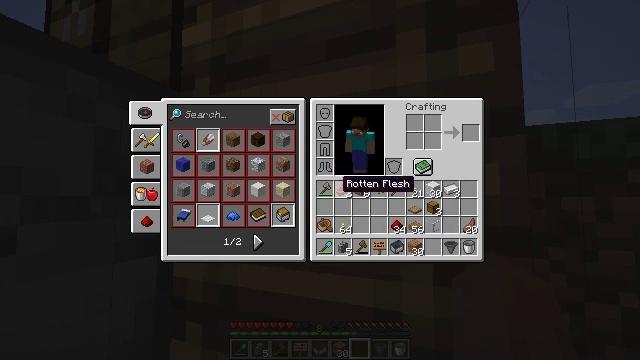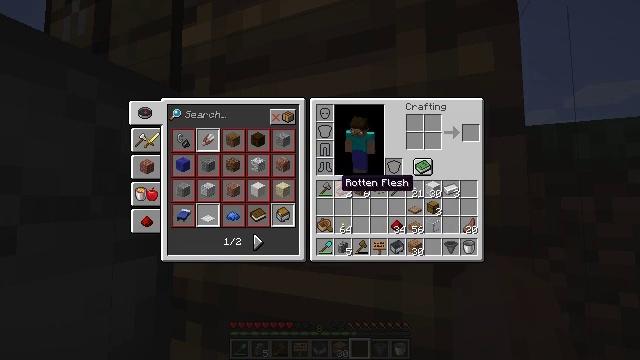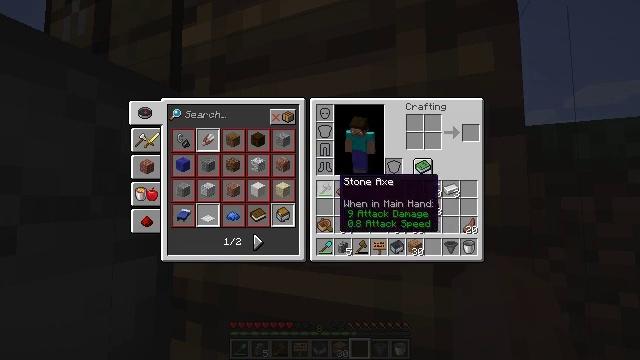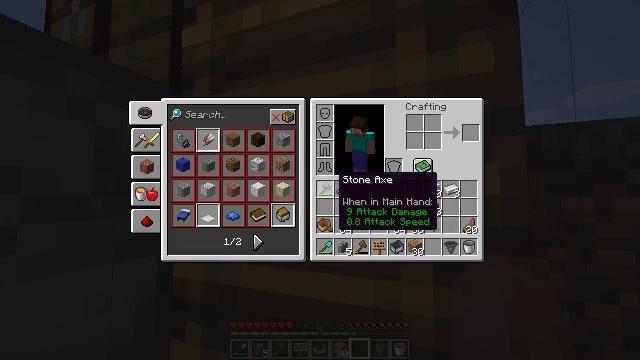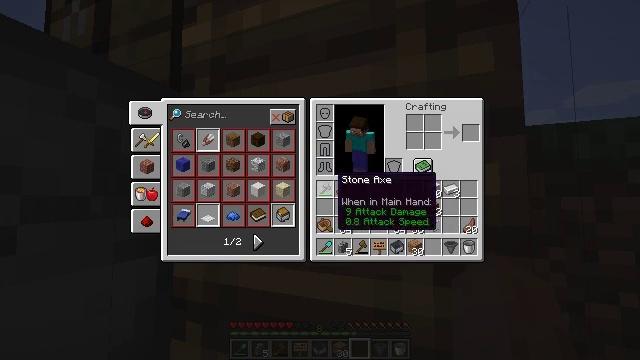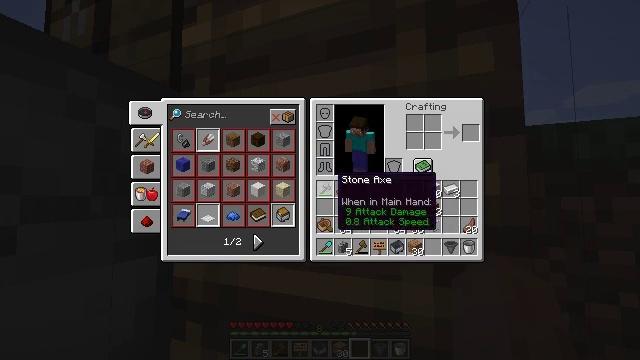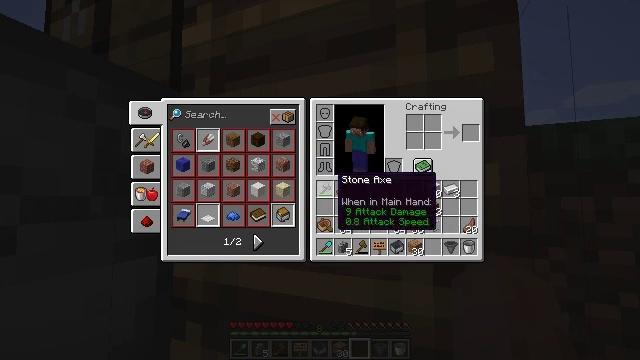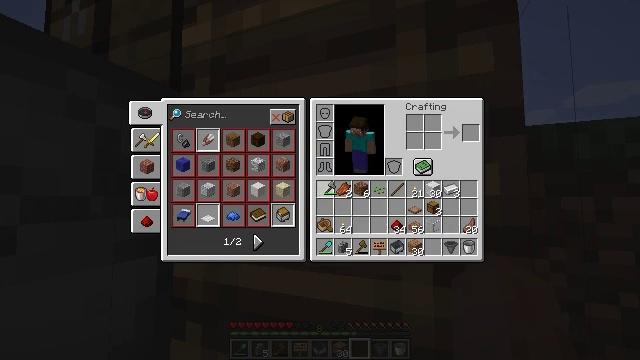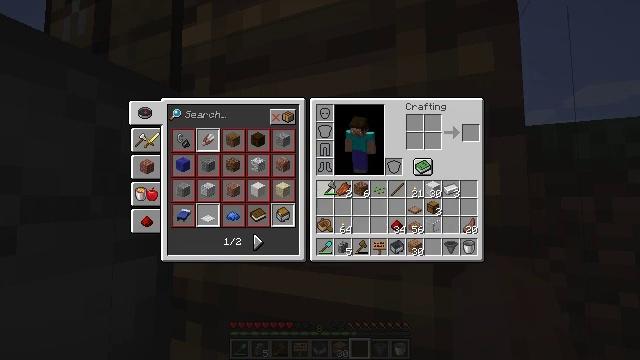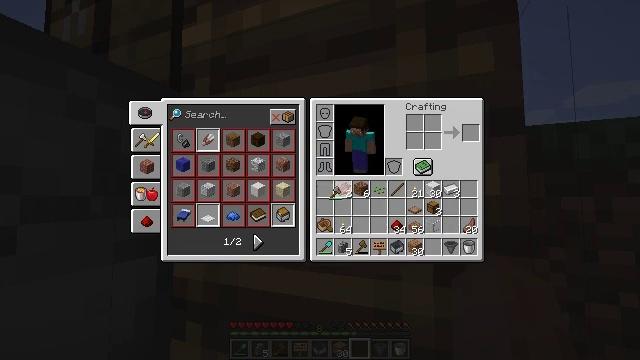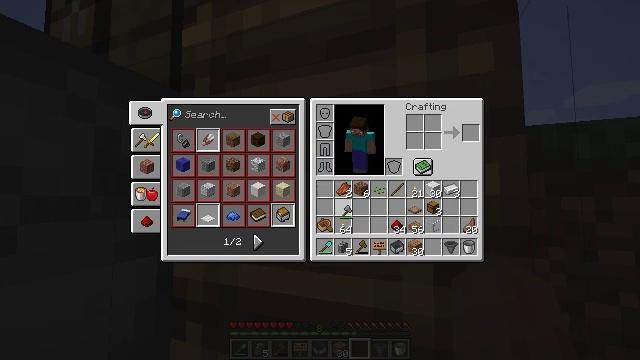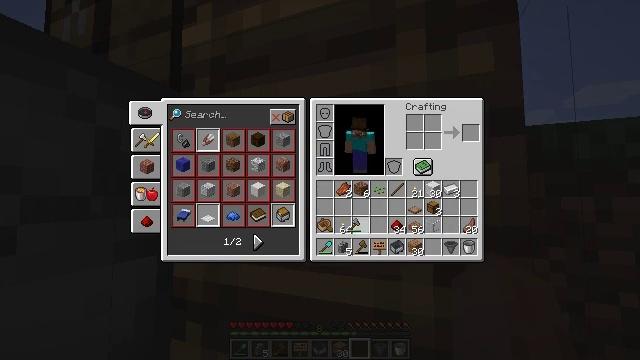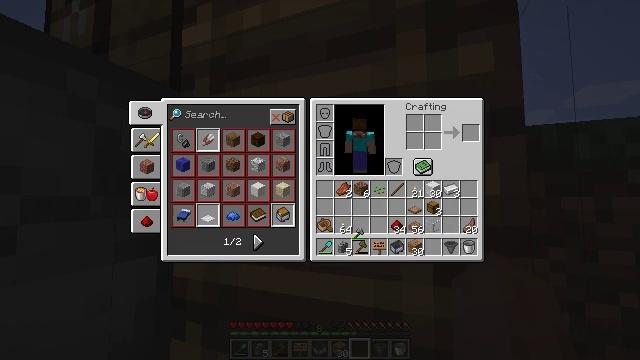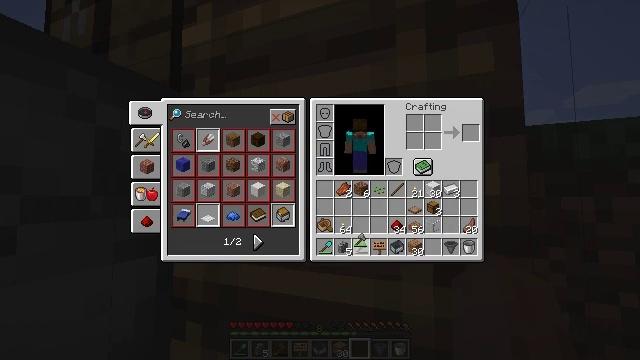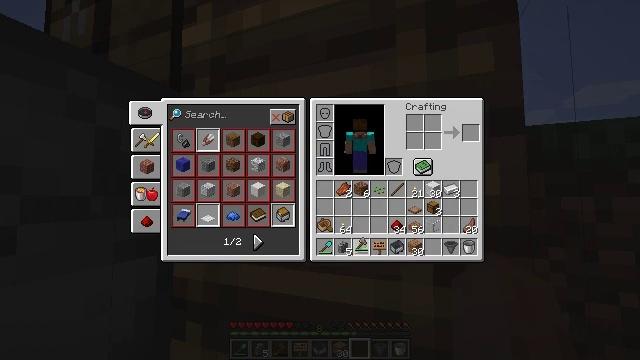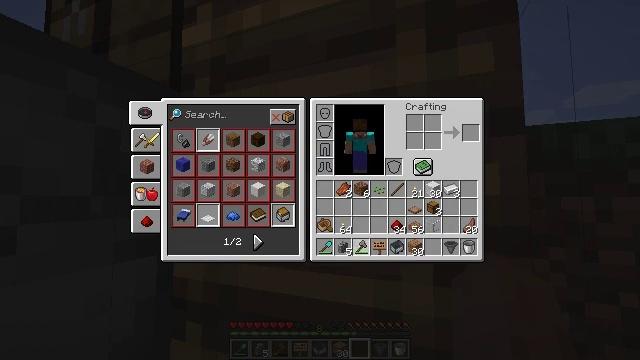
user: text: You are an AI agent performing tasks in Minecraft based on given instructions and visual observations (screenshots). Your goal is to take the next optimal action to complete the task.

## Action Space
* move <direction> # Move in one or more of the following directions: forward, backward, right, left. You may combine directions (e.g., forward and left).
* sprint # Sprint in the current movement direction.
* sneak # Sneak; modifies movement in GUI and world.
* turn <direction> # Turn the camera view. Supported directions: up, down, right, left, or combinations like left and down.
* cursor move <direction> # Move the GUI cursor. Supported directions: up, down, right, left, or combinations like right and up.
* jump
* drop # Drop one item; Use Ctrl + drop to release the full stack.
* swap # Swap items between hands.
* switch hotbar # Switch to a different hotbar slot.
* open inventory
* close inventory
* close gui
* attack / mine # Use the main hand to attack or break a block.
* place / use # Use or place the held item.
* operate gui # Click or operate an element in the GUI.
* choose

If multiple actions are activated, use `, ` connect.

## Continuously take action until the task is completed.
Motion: motion action
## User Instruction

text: Remove the ladder from its position.
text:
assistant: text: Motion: no_op
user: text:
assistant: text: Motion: no_op
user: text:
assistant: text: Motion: no_op
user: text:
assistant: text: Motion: no_op
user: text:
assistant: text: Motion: no_op
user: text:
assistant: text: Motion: no_op
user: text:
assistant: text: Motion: operate gui
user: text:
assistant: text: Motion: operate gui
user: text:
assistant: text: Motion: operate gui
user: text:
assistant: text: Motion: cursor move right and down
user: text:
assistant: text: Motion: cursor move right and down
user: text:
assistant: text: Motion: cursor move down
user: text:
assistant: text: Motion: no_op
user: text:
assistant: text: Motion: no_op
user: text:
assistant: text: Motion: no_op
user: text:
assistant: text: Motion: no_op
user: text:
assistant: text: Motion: no_op
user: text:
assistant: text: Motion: no_op
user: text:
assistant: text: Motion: operate gui
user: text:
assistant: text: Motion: operate gui
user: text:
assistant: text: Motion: operate gui
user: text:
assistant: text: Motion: no_op
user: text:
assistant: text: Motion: no_op
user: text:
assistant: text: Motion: no_op
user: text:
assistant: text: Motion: no_op
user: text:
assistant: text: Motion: no_op
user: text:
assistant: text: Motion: no_op
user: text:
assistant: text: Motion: no_op
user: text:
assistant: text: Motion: no_op
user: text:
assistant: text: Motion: operate gui